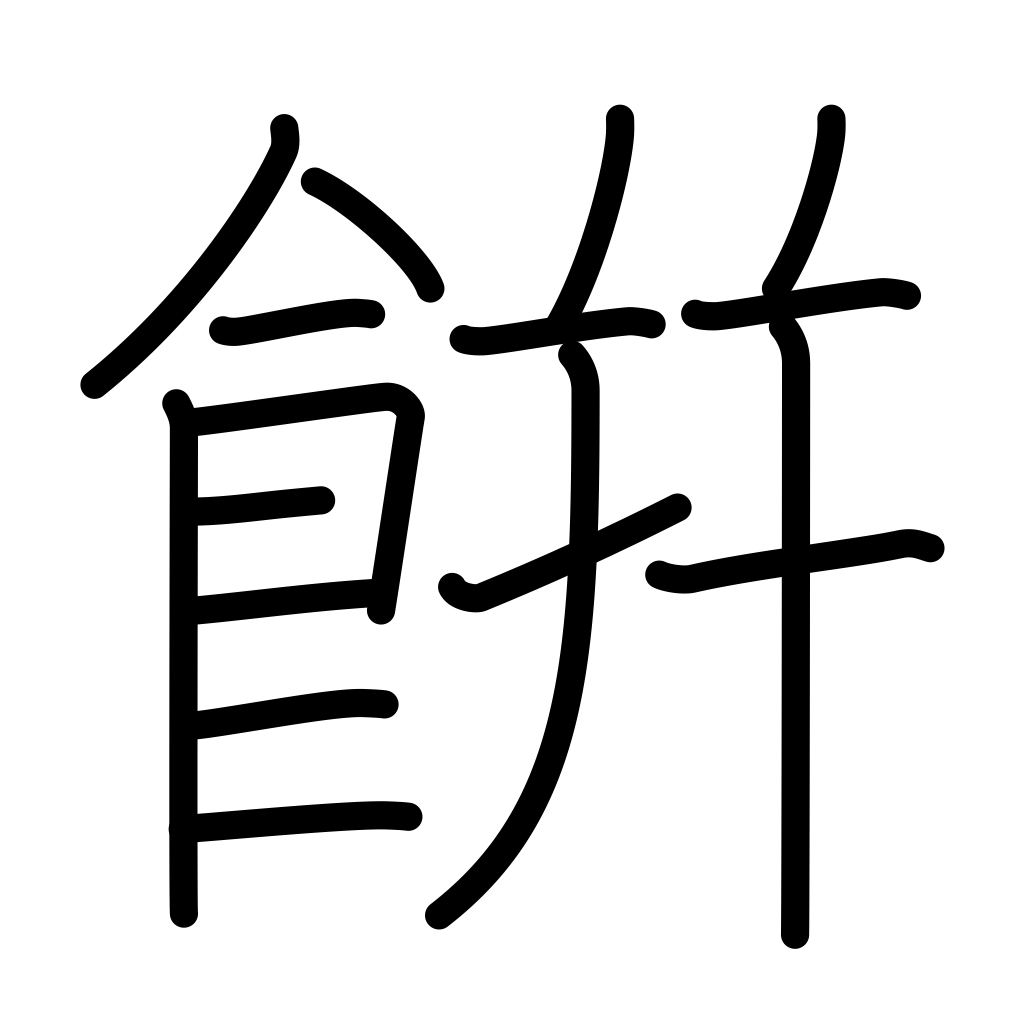
Meaning: rice cake